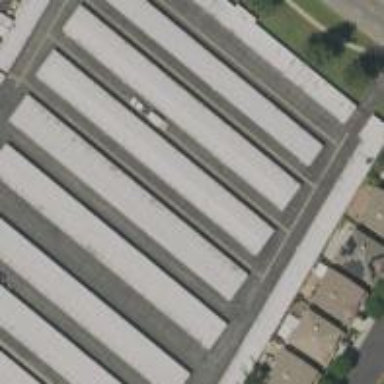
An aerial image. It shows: Warehouse building.